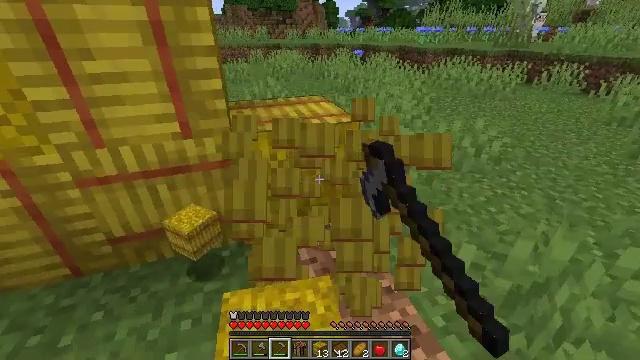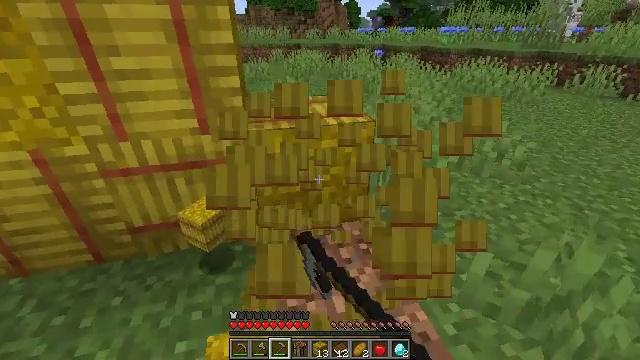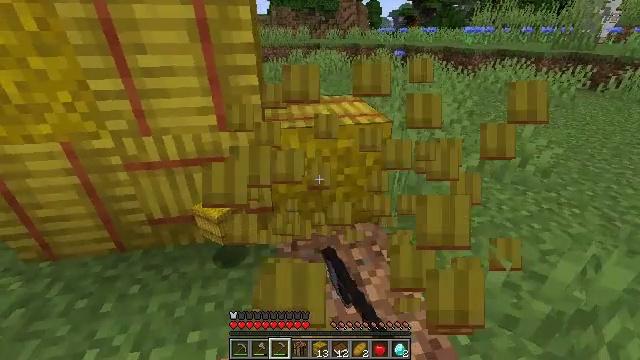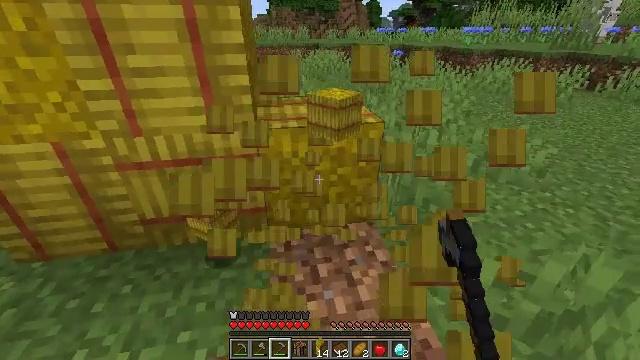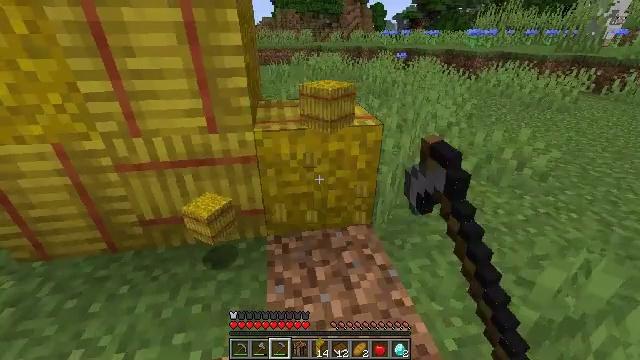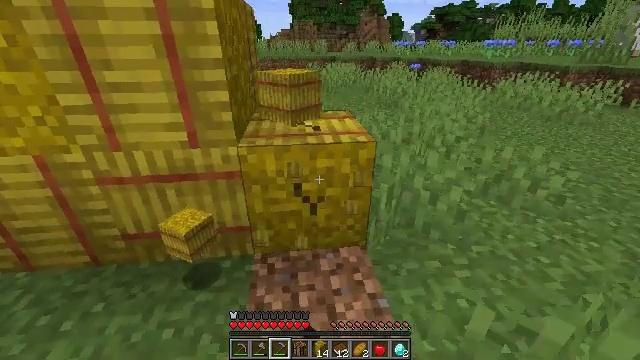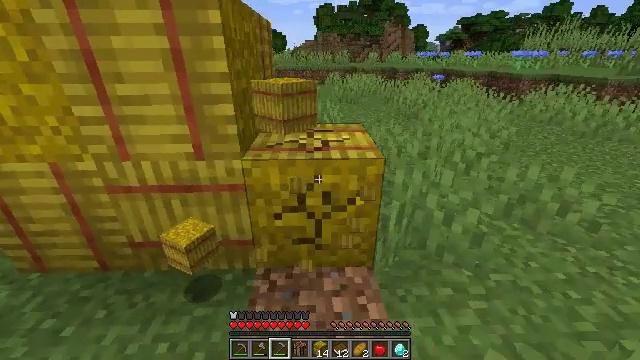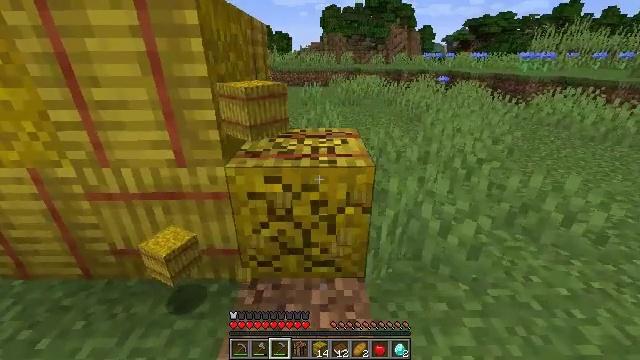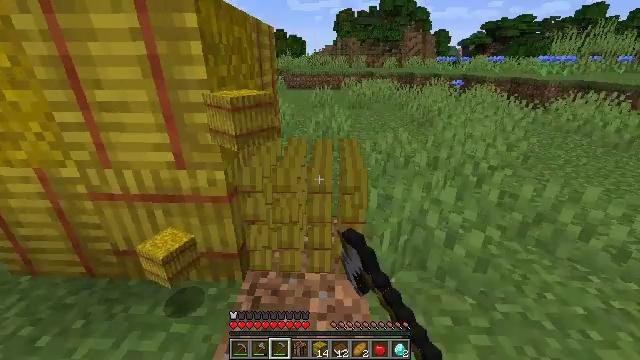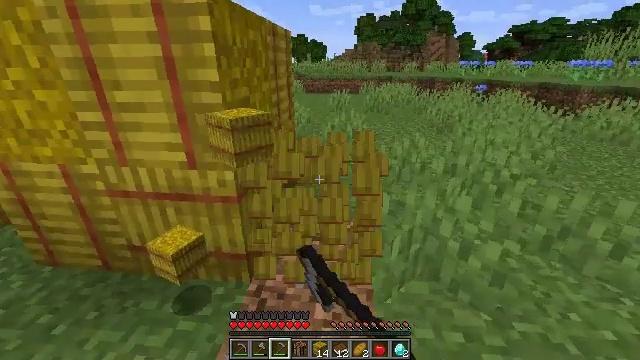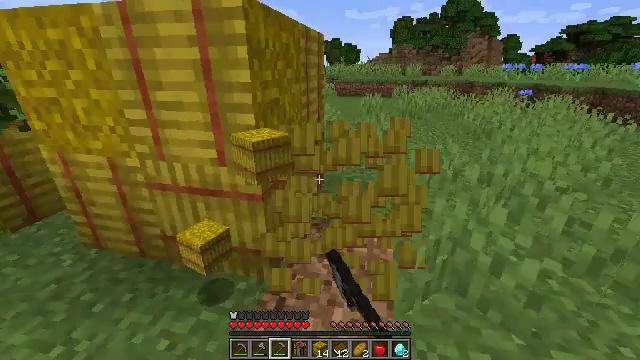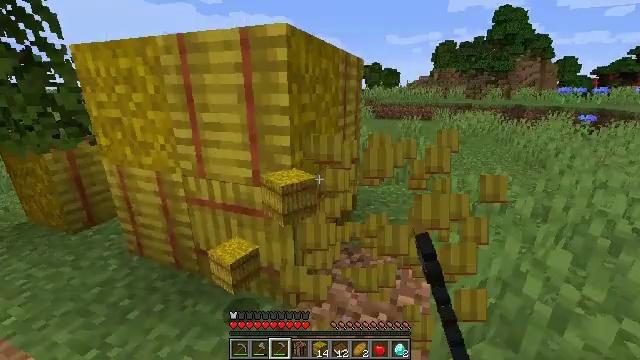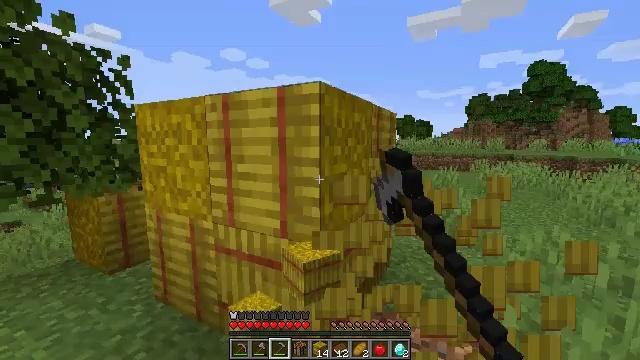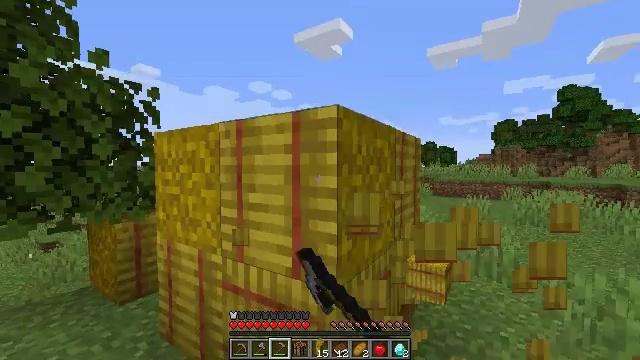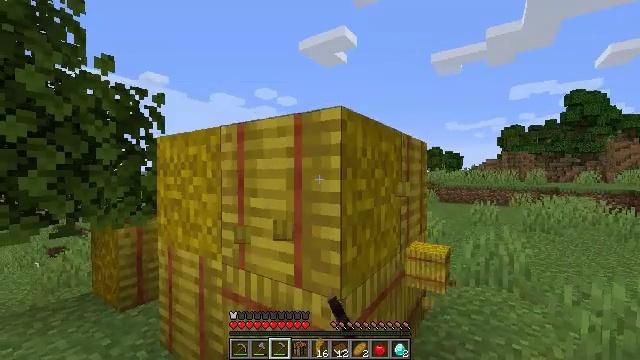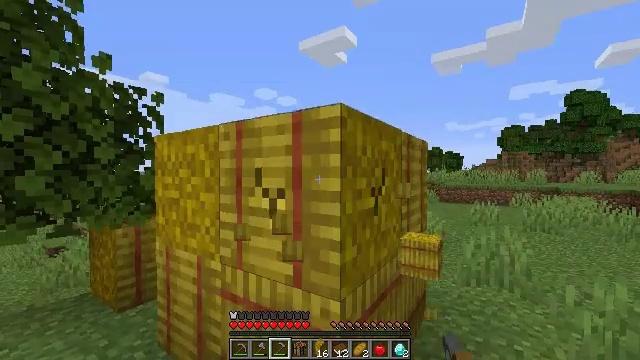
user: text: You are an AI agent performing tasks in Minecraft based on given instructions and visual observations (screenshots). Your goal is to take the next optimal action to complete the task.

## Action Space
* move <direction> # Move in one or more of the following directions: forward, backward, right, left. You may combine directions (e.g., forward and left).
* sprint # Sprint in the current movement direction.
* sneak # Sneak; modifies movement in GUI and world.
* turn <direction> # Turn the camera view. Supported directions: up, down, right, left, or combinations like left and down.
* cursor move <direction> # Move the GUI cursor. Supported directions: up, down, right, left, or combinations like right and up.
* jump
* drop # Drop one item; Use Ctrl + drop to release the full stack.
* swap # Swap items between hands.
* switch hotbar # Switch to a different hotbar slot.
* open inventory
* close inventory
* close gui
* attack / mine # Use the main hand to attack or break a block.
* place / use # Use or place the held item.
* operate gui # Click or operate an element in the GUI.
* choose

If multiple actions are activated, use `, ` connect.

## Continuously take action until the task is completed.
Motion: motion action
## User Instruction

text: Harvest hay blocks from the village.
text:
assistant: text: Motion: turn left, attack / mine
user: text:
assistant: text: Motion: turn left, attack / mine
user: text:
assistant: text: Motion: move right, attack / mine
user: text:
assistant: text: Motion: move forward and move right, attack / mine
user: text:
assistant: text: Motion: move forward and move right, turn left and up, attack / mine
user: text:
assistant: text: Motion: move forward and move right, turn left and up, attack / mine
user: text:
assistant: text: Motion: turn left, attack / mine
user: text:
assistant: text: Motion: turn left, attack / mine
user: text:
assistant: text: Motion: turn left, attack / mine
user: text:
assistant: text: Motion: turn left, attack / mine
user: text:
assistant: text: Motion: move forward, turn left and up, attack / mine
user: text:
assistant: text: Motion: move forward, turn left and up, attack / mine
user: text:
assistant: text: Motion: turn left and up, attack / mine
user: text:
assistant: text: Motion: turn left and up, attack / mine
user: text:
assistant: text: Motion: attack / mine
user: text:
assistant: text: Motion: attack / mine
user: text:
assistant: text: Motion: attack / mine
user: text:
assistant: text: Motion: attack / mine
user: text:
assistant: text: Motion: attack / mine
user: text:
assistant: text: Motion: attack / mine
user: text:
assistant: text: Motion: attack / mine
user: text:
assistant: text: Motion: turn right, attack / mine
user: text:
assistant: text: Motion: move forward, turn right, attack / mine
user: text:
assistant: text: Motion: move forward, attack / mine
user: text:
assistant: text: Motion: attack / mine
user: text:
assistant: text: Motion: attack / mine
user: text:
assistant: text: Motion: attack / mine
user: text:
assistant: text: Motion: attack / mine
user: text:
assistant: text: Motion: attack / mine
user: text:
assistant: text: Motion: attack / mine